Question: I got a very special case when I'm using Hibernate:
Our system has a survey module, a single survey has many kinds of questions, and our question presentation information like title, prompt should supports internationalization which can be defined in 'database' by administrators, so a single question corresponds several languages of question vocabulary. Following is the ER diagram:

Here is POJOs:
POJO SurveyModel:
'''
@Entity
@Table(name = "t_survey")
public class SurveyModel extends BasicModel {
@Id
@GeneratedValue(strategy = GenerationType.AUTO)
private long id;
@OneToMany(cascade = CascadeType.ALL, fetch = FetchType.LAZY)
@JoinColumn(name = "surveyId")
private Set<QuestionModel> questions = new HashSet<QuestionModel>();
}
'''
POJO QuestionModel:
'''
@Entity
@Table(name = "t_question")
public class QuestionModel extends BasicModel {
@Id
@GeneratedValue(strategy = GenerationType.AUTO)
private long id;
@OneToMany(cascade = CascadeType.ALL, fetch = FetchType.LAZY)
@JoinColumn(name = "questionId")
private Set<VocabularyModel> vocabularies = new HashSet<VocabularyModel>();
}
'''
POJO VocabularyModel:
'''
@Entity
@Table(name = "t_vocabulary")
public class VocabularyModel extends BasicModel {
@Id
@GeneratedValue(strategy = GenerationType.AUTO)
private long id;
private String language;
private String title;
private String prompt;
}
'''
So the diagram and POJO relationship shows clearly their relations. Now when user takes the survey, it only needs one single language of vocabulary object for questions at one time, yes, we can get it by filtering manually from vocabulary set which includes all languages of vocabulary, but It doesn't make sense and produces lower performance. In our system, all child set of parent object are 'loaded lazy', so how can I pass a parameter like language to sub query to filter vocabularies set after I get the parent object like SurveyModel here? I was attempting to use 'Hibernate Filters', but It seems to not be matched my case.
Can anybody give me help and ideas? Thanks so much in advance.
I got another way to do this, get the survey only without obtaining its sub-objects, and then manually query its sub-objects with the parameter like language. But It doesn't make full use of Hibernate. So I'm also want to search for a way within Hibernate to meet my goal.
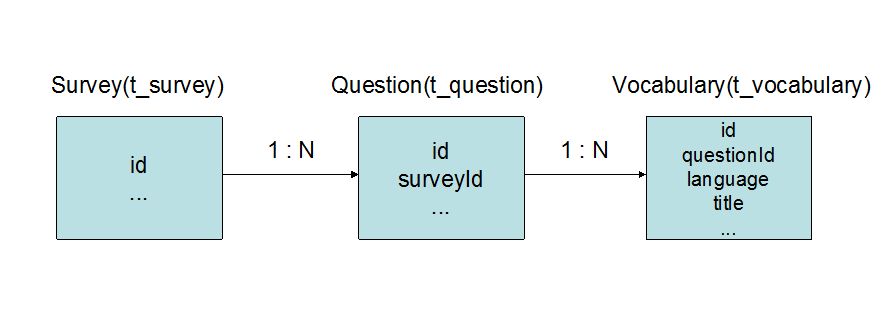
Answer: Throughout working for half a day, I managed to find a solution to solve this problem. It is still the 'Hibernate Filters'. Following is the explanation for solving it.
1, Define a 'Filter' on target entity like this:
'''
@FilterDef(name="questionLanguage", parameters=@ParamDef(name="language", type="string"), defaultCondition="language='cn'")
'''
2, Add the 'Filter' on the set object
'''
@Filter(name="questionLanguage", condition="language = :language")
'''
3, Because of Filter's scope is a single 'Session', so we need to enable the 'Filter' and set the paramter before you query your parent entity object.
'''
session.enableFilter("questionLanguage").setParameter("language", language);
'''
Feel happy for getting this done. ^.^.